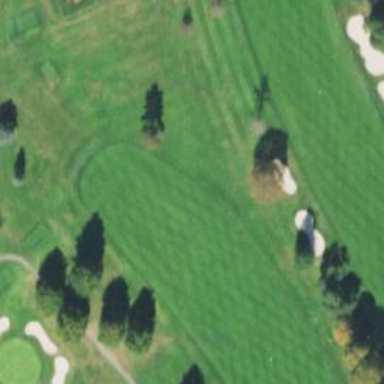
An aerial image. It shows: View of golf hole.